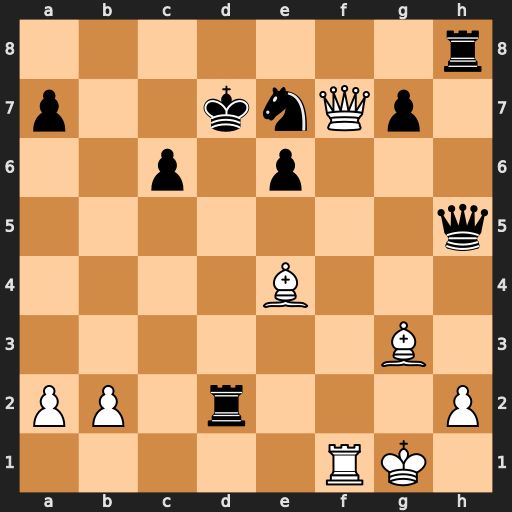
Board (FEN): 7r/p2knQp1/2p1p3/7q/4B3/6B1/PP1r3P/5RK1
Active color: w
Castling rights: -
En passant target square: -
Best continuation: Bxc6+ Kxc6 Qxe6+